This is a demodulated (Hilbert-envelope) spectrum computed from a bearing vibration snapshot; the dashed markers indicate where each bearing fault type would appear (BPFO, BPFI, BSF, FTF). Based on the visible evidence, which condition applies: normal, inner_race, outer_race, ball?
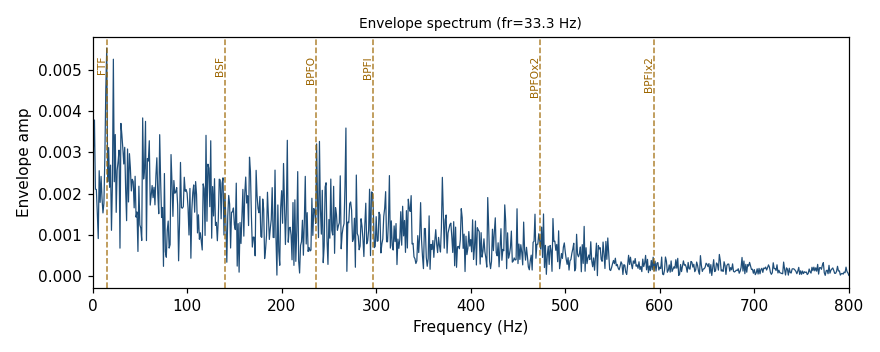
Answer: normal